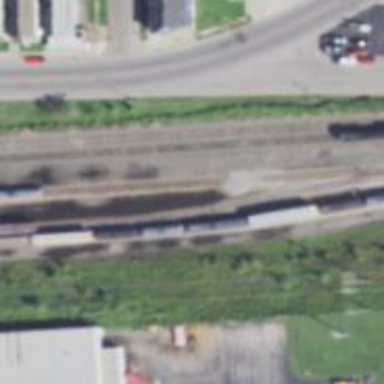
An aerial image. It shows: Railway siding with rails.